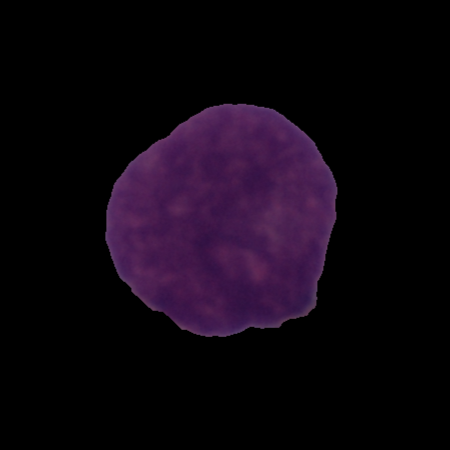
Label: cancer